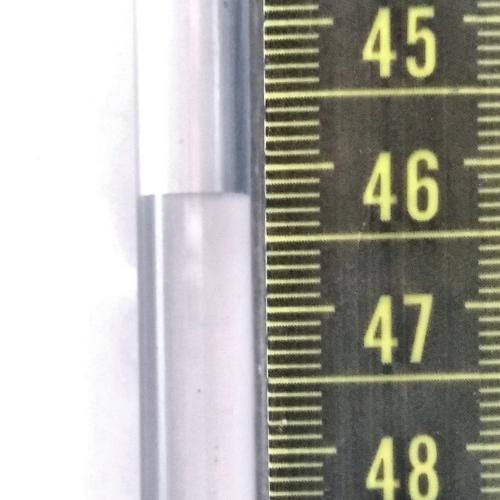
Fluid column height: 46.2 cm